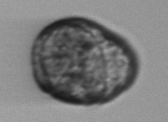
Label: Margalefidinium